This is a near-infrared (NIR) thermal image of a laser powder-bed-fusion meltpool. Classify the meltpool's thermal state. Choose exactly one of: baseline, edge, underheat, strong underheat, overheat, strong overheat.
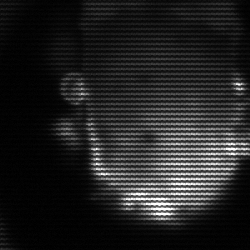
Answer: baseline